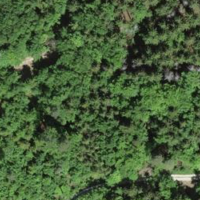
EUNIS habitat code: 41
Species observed at this site:
Cardamine heptaphylla